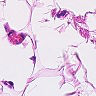
Metastatic tissue present: no